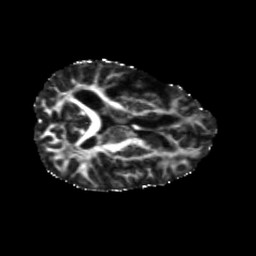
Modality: FA
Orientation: axial
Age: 46
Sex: male
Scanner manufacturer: siemens
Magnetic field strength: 3 T
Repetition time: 5.47 s
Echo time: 0.0854 s